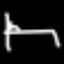
Label: bed